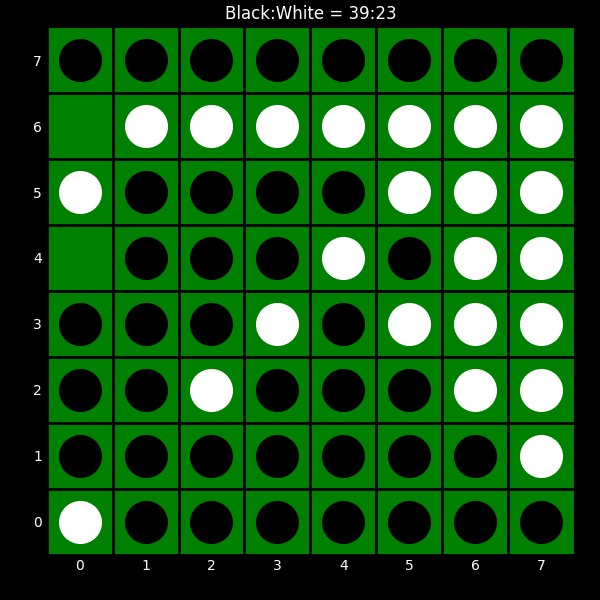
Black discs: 39
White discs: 23